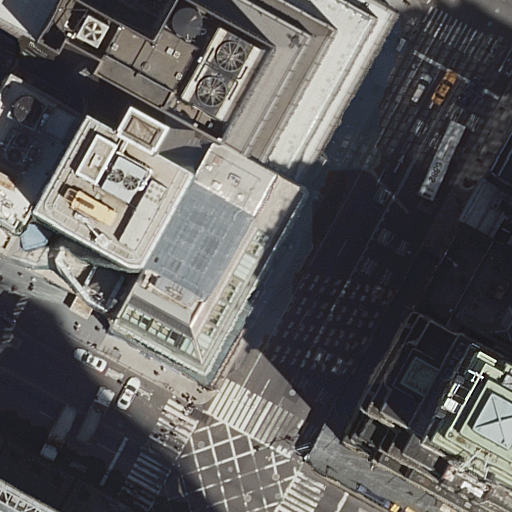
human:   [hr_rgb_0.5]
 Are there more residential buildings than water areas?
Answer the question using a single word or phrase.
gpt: yes

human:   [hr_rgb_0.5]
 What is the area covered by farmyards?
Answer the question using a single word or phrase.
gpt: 0m2

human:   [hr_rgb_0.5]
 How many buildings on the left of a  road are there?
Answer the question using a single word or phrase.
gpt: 6

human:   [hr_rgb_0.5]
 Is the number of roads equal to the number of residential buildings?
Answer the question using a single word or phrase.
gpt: yes

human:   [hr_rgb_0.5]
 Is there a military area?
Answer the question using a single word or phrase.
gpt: no

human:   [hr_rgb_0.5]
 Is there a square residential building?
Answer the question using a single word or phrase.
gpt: no

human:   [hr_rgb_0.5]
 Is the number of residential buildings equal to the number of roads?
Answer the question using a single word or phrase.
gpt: yes

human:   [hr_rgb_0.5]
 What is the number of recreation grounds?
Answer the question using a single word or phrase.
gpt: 0

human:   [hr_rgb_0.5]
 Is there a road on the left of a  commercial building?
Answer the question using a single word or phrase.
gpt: yes

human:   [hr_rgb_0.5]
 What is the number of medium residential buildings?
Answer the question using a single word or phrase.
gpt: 2

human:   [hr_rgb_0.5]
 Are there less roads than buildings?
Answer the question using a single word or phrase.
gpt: yes

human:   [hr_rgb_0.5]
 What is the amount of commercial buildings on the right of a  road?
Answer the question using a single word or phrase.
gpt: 1

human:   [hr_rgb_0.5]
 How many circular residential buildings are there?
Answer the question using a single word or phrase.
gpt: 0

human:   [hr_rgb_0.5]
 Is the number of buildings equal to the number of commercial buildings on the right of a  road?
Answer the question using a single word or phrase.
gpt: no

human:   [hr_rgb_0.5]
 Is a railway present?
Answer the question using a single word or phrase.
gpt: no

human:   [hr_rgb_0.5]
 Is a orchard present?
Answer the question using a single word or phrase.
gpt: no

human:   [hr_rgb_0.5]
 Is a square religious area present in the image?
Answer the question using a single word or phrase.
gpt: no

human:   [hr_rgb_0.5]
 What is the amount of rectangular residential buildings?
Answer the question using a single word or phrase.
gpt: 5

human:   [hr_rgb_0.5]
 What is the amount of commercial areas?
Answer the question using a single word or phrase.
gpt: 0

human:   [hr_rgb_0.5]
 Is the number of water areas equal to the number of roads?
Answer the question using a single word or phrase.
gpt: no

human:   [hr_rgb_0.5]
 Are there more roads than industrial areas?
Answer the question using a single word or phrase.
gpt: yes

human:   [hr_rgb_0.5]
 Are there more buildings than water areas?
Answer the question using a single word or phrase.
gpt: yes

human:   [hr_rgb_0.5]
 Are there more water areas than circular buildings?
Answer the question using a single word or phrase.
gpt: no

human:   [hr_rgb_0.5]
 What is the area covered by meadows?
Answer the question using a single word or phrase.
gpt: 0m2

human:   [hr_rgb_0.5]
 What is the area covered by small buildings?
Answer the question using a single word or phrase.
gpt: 124m2

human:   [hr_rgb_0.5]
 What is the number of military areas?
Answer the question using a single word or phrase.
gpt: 0

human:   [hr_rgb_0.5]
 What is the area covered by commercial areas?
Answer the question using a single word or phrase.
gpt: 0m2

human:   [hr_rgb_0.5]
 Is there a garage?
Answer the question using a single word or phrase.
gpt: no

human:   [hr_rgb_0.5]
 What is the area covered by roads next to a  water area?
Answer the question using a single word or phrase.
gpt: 0m2

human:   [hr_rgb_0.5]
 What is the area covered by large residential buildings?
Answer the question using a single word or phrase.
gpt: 2242m2

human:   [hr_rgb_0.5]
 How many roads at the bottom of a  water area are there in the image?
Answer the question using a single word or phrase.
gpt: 0

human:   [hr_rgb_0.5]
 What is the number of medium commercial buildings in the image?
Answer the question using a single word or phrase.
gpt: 0

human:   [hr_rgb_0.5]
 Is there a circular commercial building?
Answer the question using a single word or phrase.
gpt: no

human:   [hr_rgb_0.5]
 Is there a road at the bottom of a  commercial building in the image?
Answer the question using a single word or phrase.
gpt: yes

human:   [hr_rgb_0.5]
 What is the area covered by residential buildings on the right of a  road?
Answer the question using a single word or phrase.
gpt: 466m2

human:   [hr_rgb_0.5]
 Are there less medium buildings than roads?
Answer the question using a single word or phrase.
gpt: yes